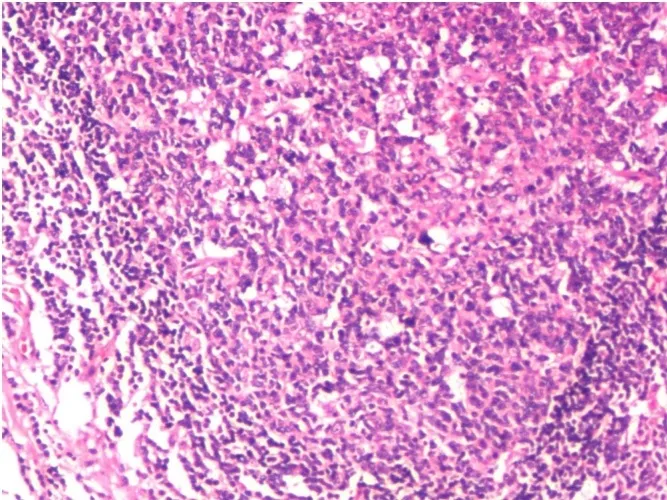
Hematoxylin-eosin staining of colon tumor shows moderately differentiated malignant cells invading the seroma.
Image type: pathology (h&e)